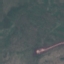
Label: HerbaceousVegetation